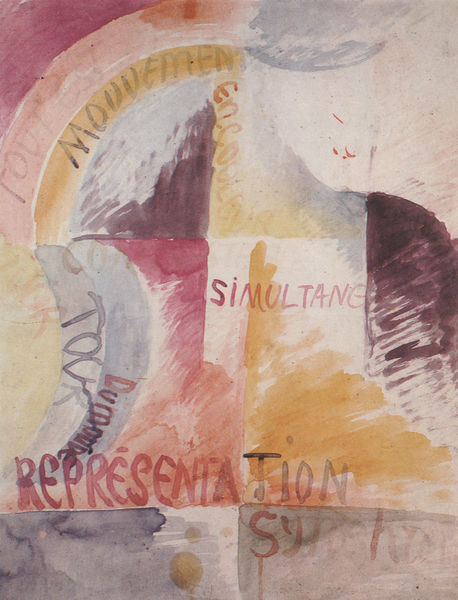
Titel: Simultane Kontraste
Künstler: Sonia Delaunay
Standort: Paris
Institution: Collection Charles Delaunay
Schlagwörter: blau, weiß, aquarell, gelb, grün, bewegung, braun, bunt, frankreich, grau, skizze, rot, malerei, felder, rosa, hellblau, schrift, papier, moderne, abstrakt, farben, flächen, farbe, formen, lila, violett, wasserfarbe, linien, auto, französisch, abstraktion, collage, dada, farbflächen, stücke, text, buchstaben, plakat, worte, entwurf, repräsentation, kandinsky, teile, tour, wörter, representation, dadaismus, gleichzeitig, est, automatisch, mouvement, synthese, automatiach, encolleur, encouleur, simultane, touk, tout